Question: I've come across the in SQL Server 2008, and is somewhat confused about it. I'm currently reading <URL>, where authors discuss the concept, but in a limited way.
From MSDN "<URL> if the rows doesn't fit in the page.
But still, I wonder if the page-level is something I should pay attention to designing a database with ER-diagrams, tables and data types? Or, should I simply rely on that SQL Server handles pages automatically and in the best way possible?

Thanx for listening!
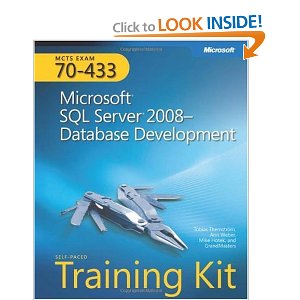
Answer: A page is the most basic element of storage in SQL Server.
Of the 8192 bytes on a page, approx. 8060 are available to you as a user. If you can manage to fit your data rows onto the page nicely, they'll take up a lot less storage.
If your data row e.g. is 4100 bytes long, only a single row will be stored on a page (and the rest of the page - 3960 bytes - is wasted space). The important point is: those pages aren't just relevant on disk, but also in SQL Server main memory --> you want to try to avoid large areas of space that cannot hold any useful information on a page.
If you can manage to reduce your row to take up 4000 bytes, then suddenly you can store two rows on a page, and thus significantly reduce the overhead of wasted space (down to 60 bytes per page).